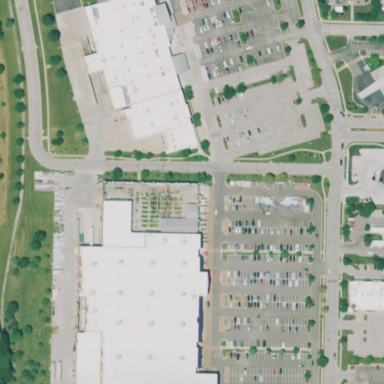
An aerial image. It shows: Commercial area.